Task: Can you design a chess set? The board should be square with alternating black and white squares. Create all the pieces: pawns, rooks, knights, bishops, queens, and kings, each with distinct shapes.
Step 731:
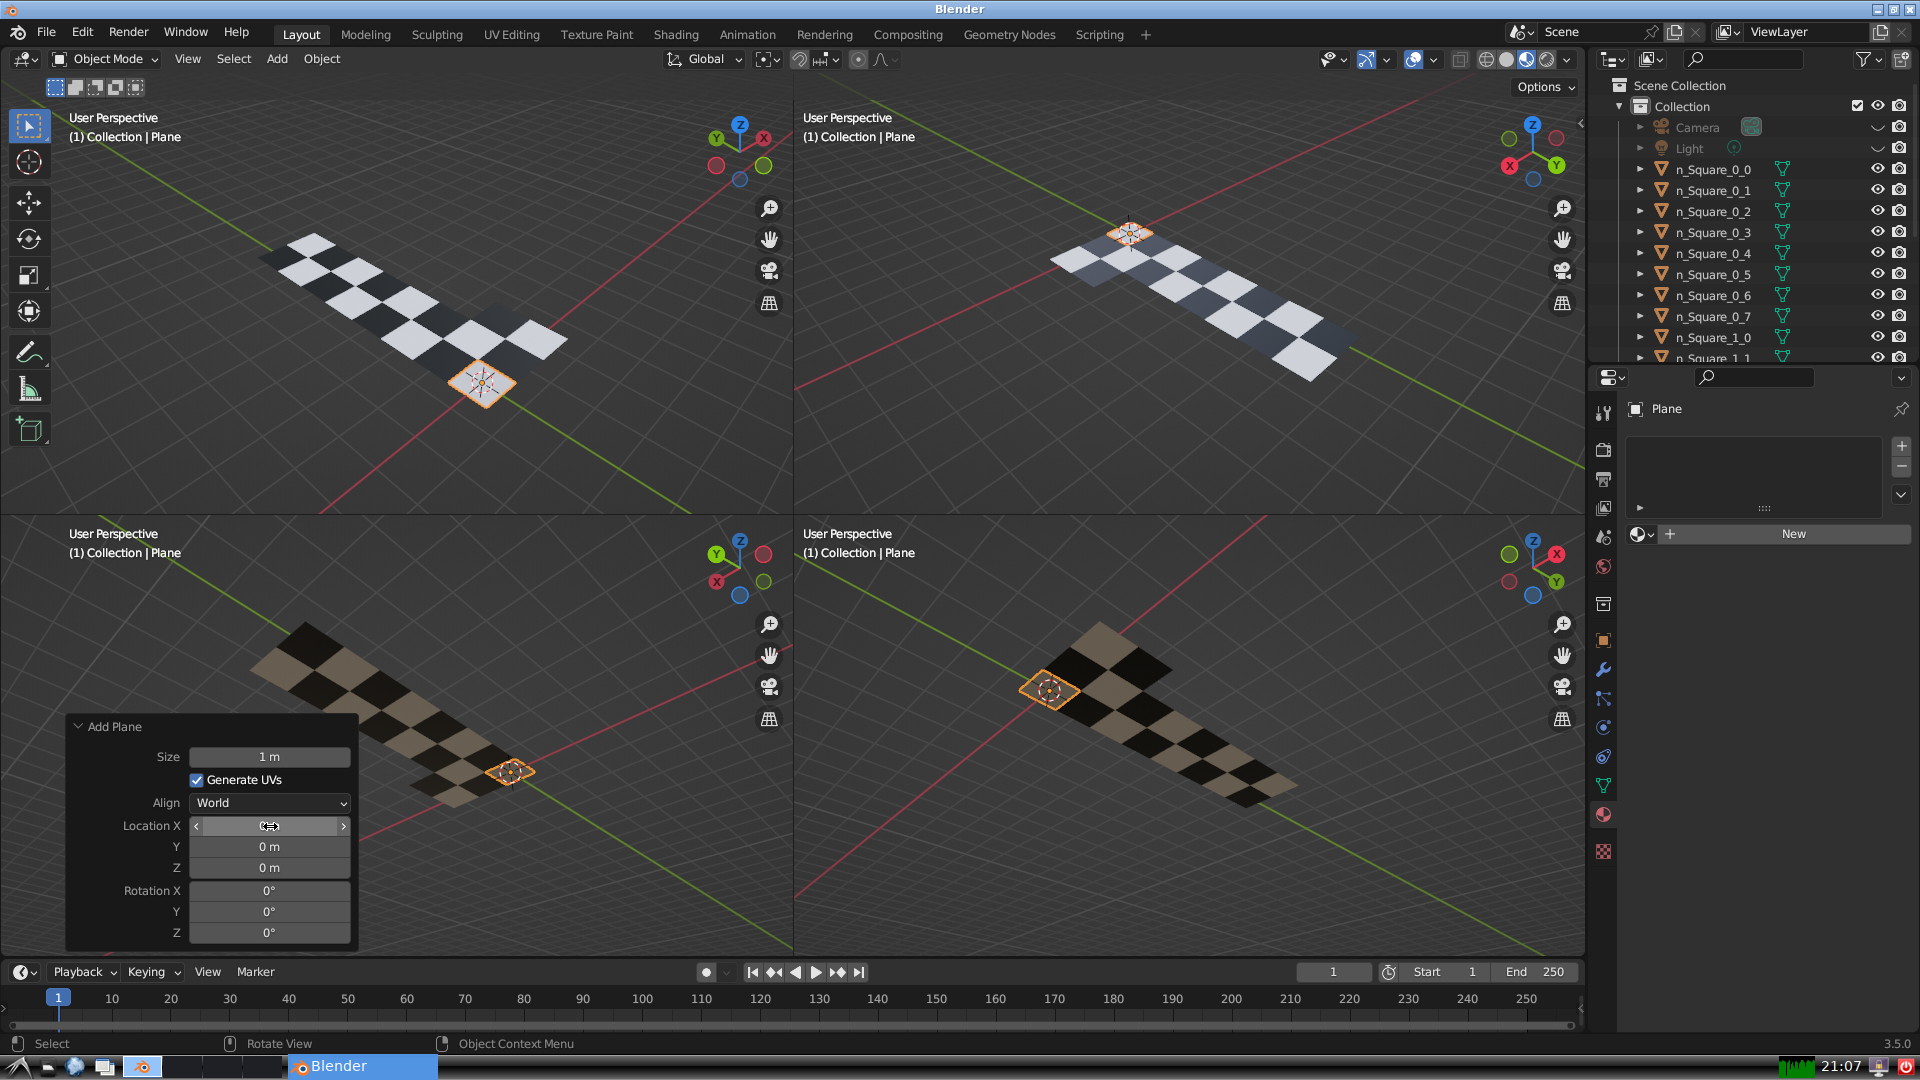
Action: click: no